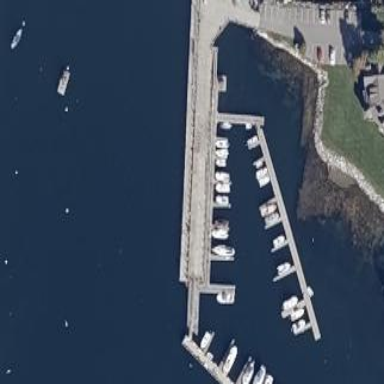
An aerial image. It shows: Marina area for leisure land.